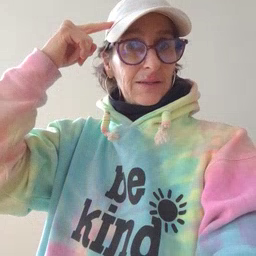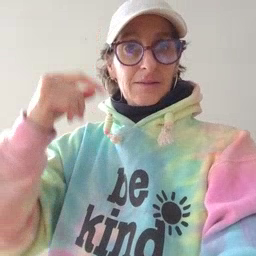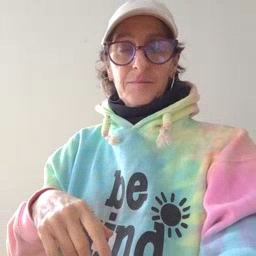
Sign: think